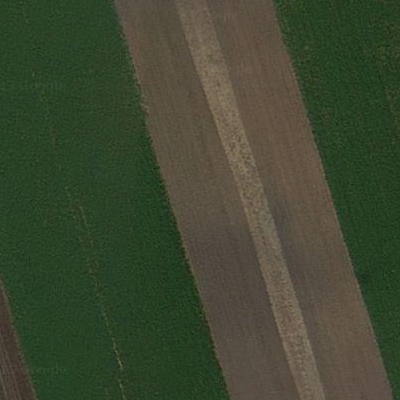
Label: bField